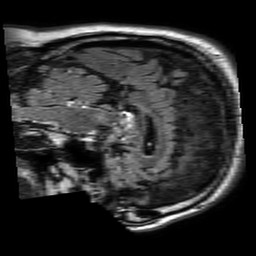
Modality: FLAIR
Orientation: sagittal
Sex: male
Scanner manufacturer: philips
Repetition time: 11 s
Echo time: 0.125 s